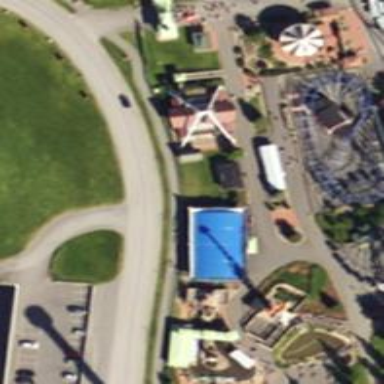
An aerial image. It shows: Bumper car attraction.